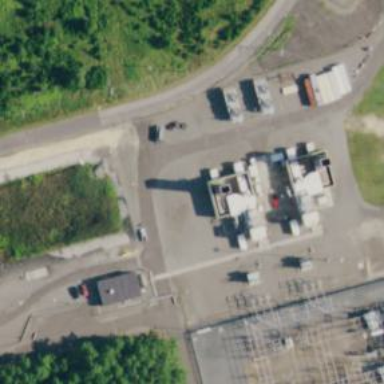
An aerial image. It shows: Gas turbine generator powered by gas.